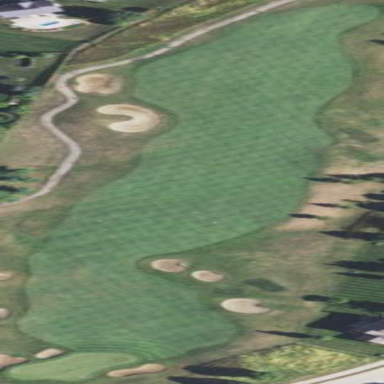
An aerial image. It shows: Grassy area designated as golf fairway.